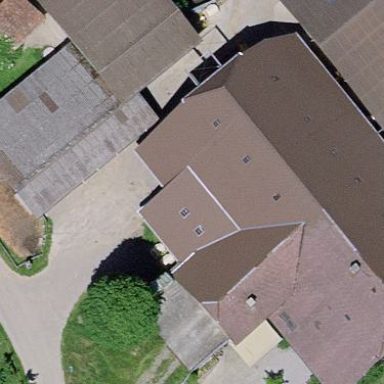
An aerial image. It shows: Shed building.